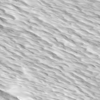
Label: not_dusty